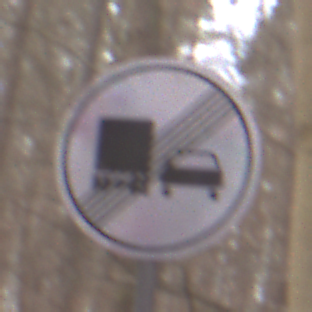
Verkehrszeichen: EndeUeberholverbotKraftfahrzeuge
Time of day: Midday
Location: Outdoor (Nature)
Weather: Overcast
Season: Autumn
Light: Natural